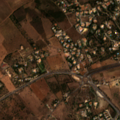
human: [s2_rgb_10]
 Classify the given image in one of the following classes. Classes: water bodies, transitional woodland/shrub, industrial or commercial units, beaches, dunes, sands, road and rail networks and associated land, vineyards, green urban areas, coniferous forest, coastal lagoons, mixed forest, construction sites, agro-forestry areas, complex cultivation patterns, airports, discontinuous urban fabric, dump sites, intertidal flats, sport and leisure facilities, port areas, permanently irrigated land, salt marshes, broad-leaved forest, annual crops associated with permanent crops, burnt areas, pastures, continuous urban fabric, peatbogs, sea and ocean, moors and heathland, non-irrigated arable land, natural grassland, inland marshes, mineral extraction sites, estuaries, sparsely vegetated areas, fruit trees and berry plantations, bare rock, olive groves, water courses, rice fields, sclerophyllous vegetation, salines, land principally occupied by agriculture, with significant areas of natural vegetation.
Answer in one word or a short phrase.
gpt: discontinuous urban fabric, sport and leisure facilities, non-irrigated arable land, annual crops associated with permanent crops, complex cultivation patterns